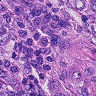
Metastatic tissue present: yes